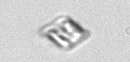
Label: Bacillariophyceae_morphotype1